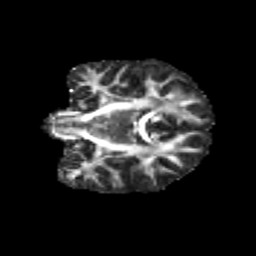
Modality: FA
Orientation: coronal
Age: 12
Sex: male
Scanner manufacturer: siemens
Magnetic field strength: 3 T
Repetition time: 3.8 s
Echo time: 0.07 s